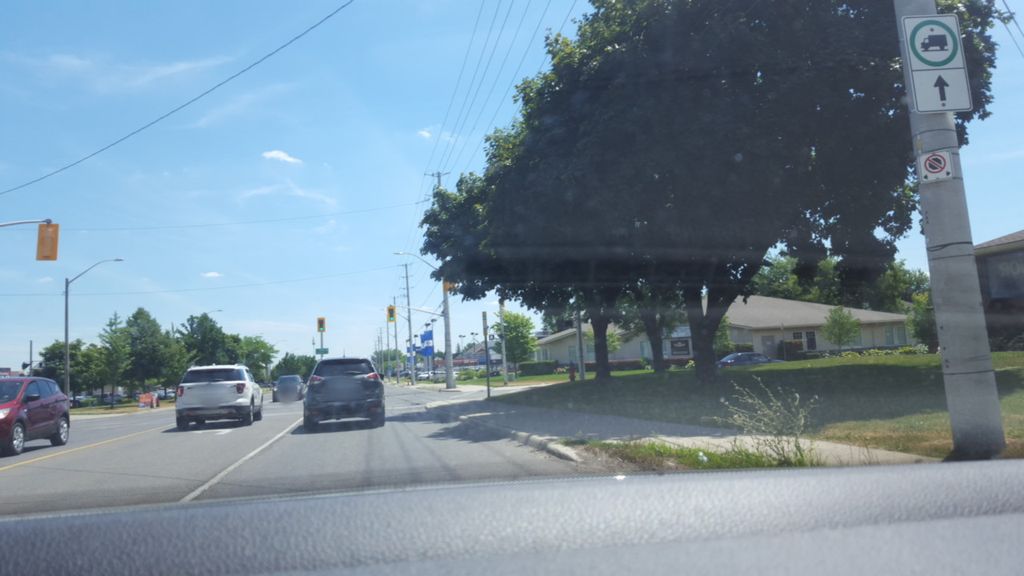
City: hamilton